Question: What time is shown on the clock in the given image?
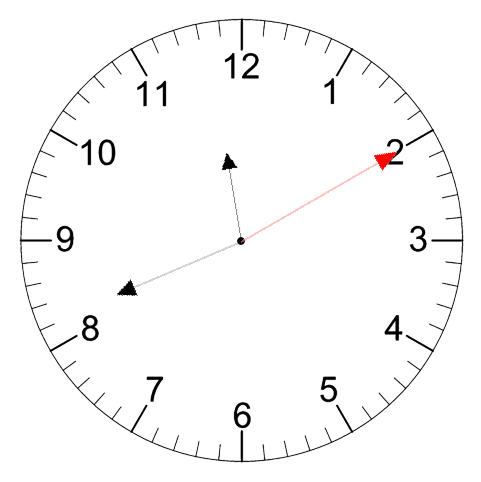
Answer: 11:41:10